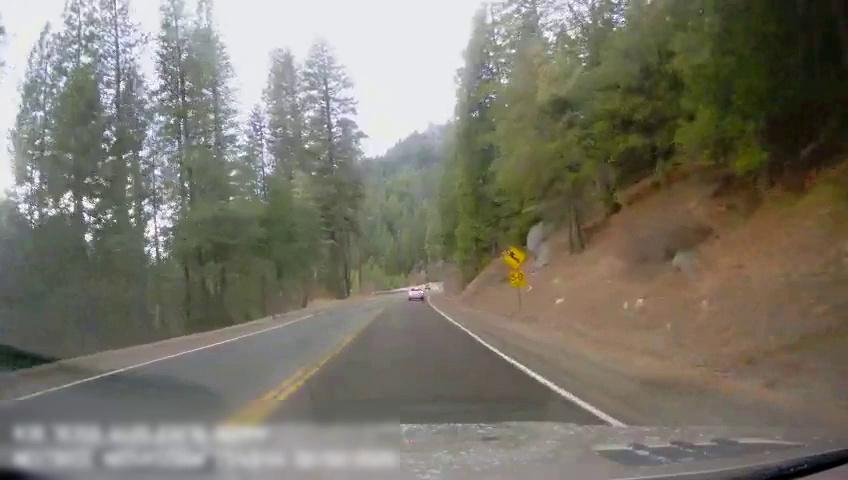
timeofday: Day
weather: Sunny
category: Drivable Space
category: Vehicles | SUV
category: Lanes | Alternate Lane
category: Lanes | Current Lane
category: Lanes | Opposite Lane
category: Lanes | Opposite Lane
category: Traffic | Signs
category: Traffic | Signs